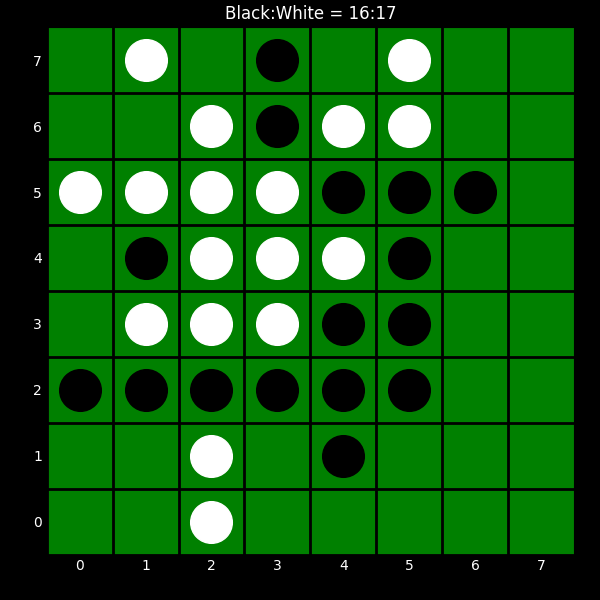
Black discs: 16
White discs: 17